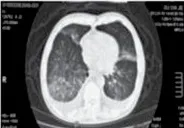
Primary lung tumor and interstitial pneumonia prior to and following treatment. 60 days subsequent to the last administration of gefitinib, interstitial pneumonia occurred.
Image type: radiology (ct)